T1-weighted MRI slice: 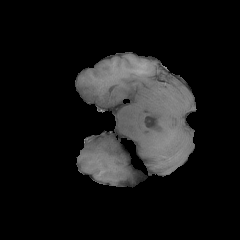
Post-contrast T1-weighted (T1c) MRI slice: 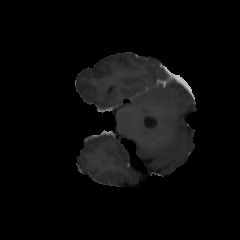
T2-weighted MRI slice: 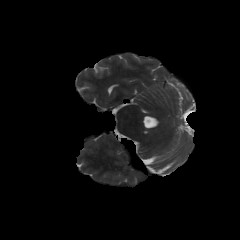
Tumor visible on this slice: no